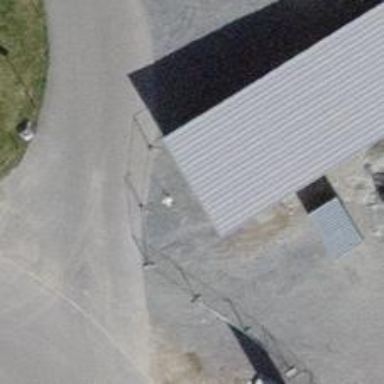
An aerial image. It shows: Parking entrance.